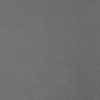
Label: dusty